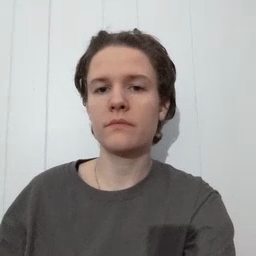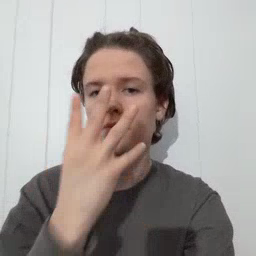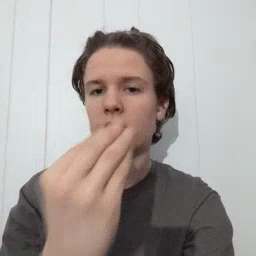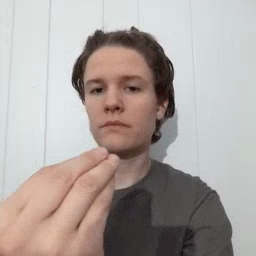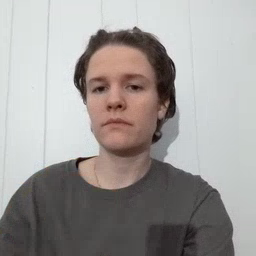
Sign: wolf